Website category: book
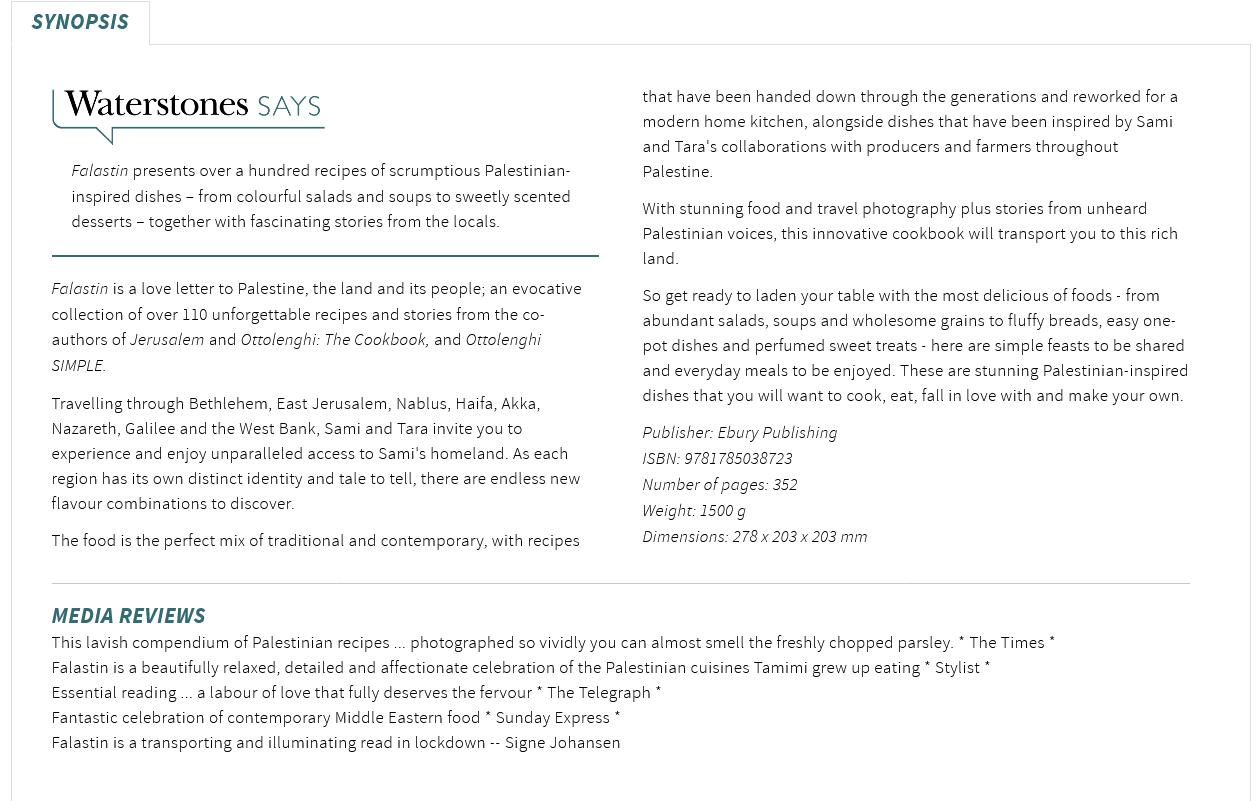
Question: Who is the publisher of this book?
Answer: Ebury Publishing

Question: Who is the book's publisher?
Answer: Ebury Publishing

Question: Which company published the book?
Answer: Ebury Publishing

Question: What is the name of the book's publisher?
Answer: Ebury Publishing

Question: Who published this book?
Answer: Ebury Publishing

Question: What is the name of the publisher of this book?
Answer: Ebury Publishing

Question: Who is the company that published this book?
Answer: Ebury Publishing

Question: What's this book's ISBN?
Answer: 9781785038723

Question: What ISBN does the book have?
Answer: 9781785038723

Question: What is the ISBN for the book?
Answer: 9781785038723

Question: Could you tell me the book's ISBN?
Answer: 9781785038723

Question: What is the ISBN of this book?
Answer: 9781785038723

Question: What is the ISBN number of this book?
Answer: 9781785038723

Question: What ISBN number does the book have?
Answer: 9781785038723

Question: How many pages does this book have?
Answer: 352

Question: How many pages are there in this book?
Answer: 352

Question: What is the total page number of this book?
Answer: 352

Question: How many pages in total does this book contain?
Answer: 352

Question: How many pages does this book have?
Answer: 352

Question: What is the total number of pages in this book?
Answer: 352

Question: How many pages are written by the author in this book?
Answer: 352

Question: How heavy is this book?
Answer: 1500 g

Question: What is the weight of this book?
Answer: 1500 g

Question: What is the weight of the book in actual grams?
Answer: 1500 g

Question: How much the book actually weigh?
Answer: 1500 g

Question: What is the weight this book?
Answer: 1500 g

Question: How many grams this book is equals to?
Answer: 1500 g

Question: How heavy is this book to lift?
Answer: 1500 g

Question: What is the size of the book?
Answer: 278 x 203 x 203 mm

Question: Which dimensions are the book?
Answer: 278 x 203 x 203 mm

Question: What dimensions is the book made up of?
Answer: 278 x 203 x 203 mm

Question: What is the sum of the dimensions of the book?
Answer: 278 x 203 x 203 mm

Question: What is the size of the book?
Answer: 278 x 203 x 203 mm

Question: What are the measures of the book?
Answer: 278 x 203 x 203 mm

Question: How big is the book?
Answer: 278 x 203 x 203 mm